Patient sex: M
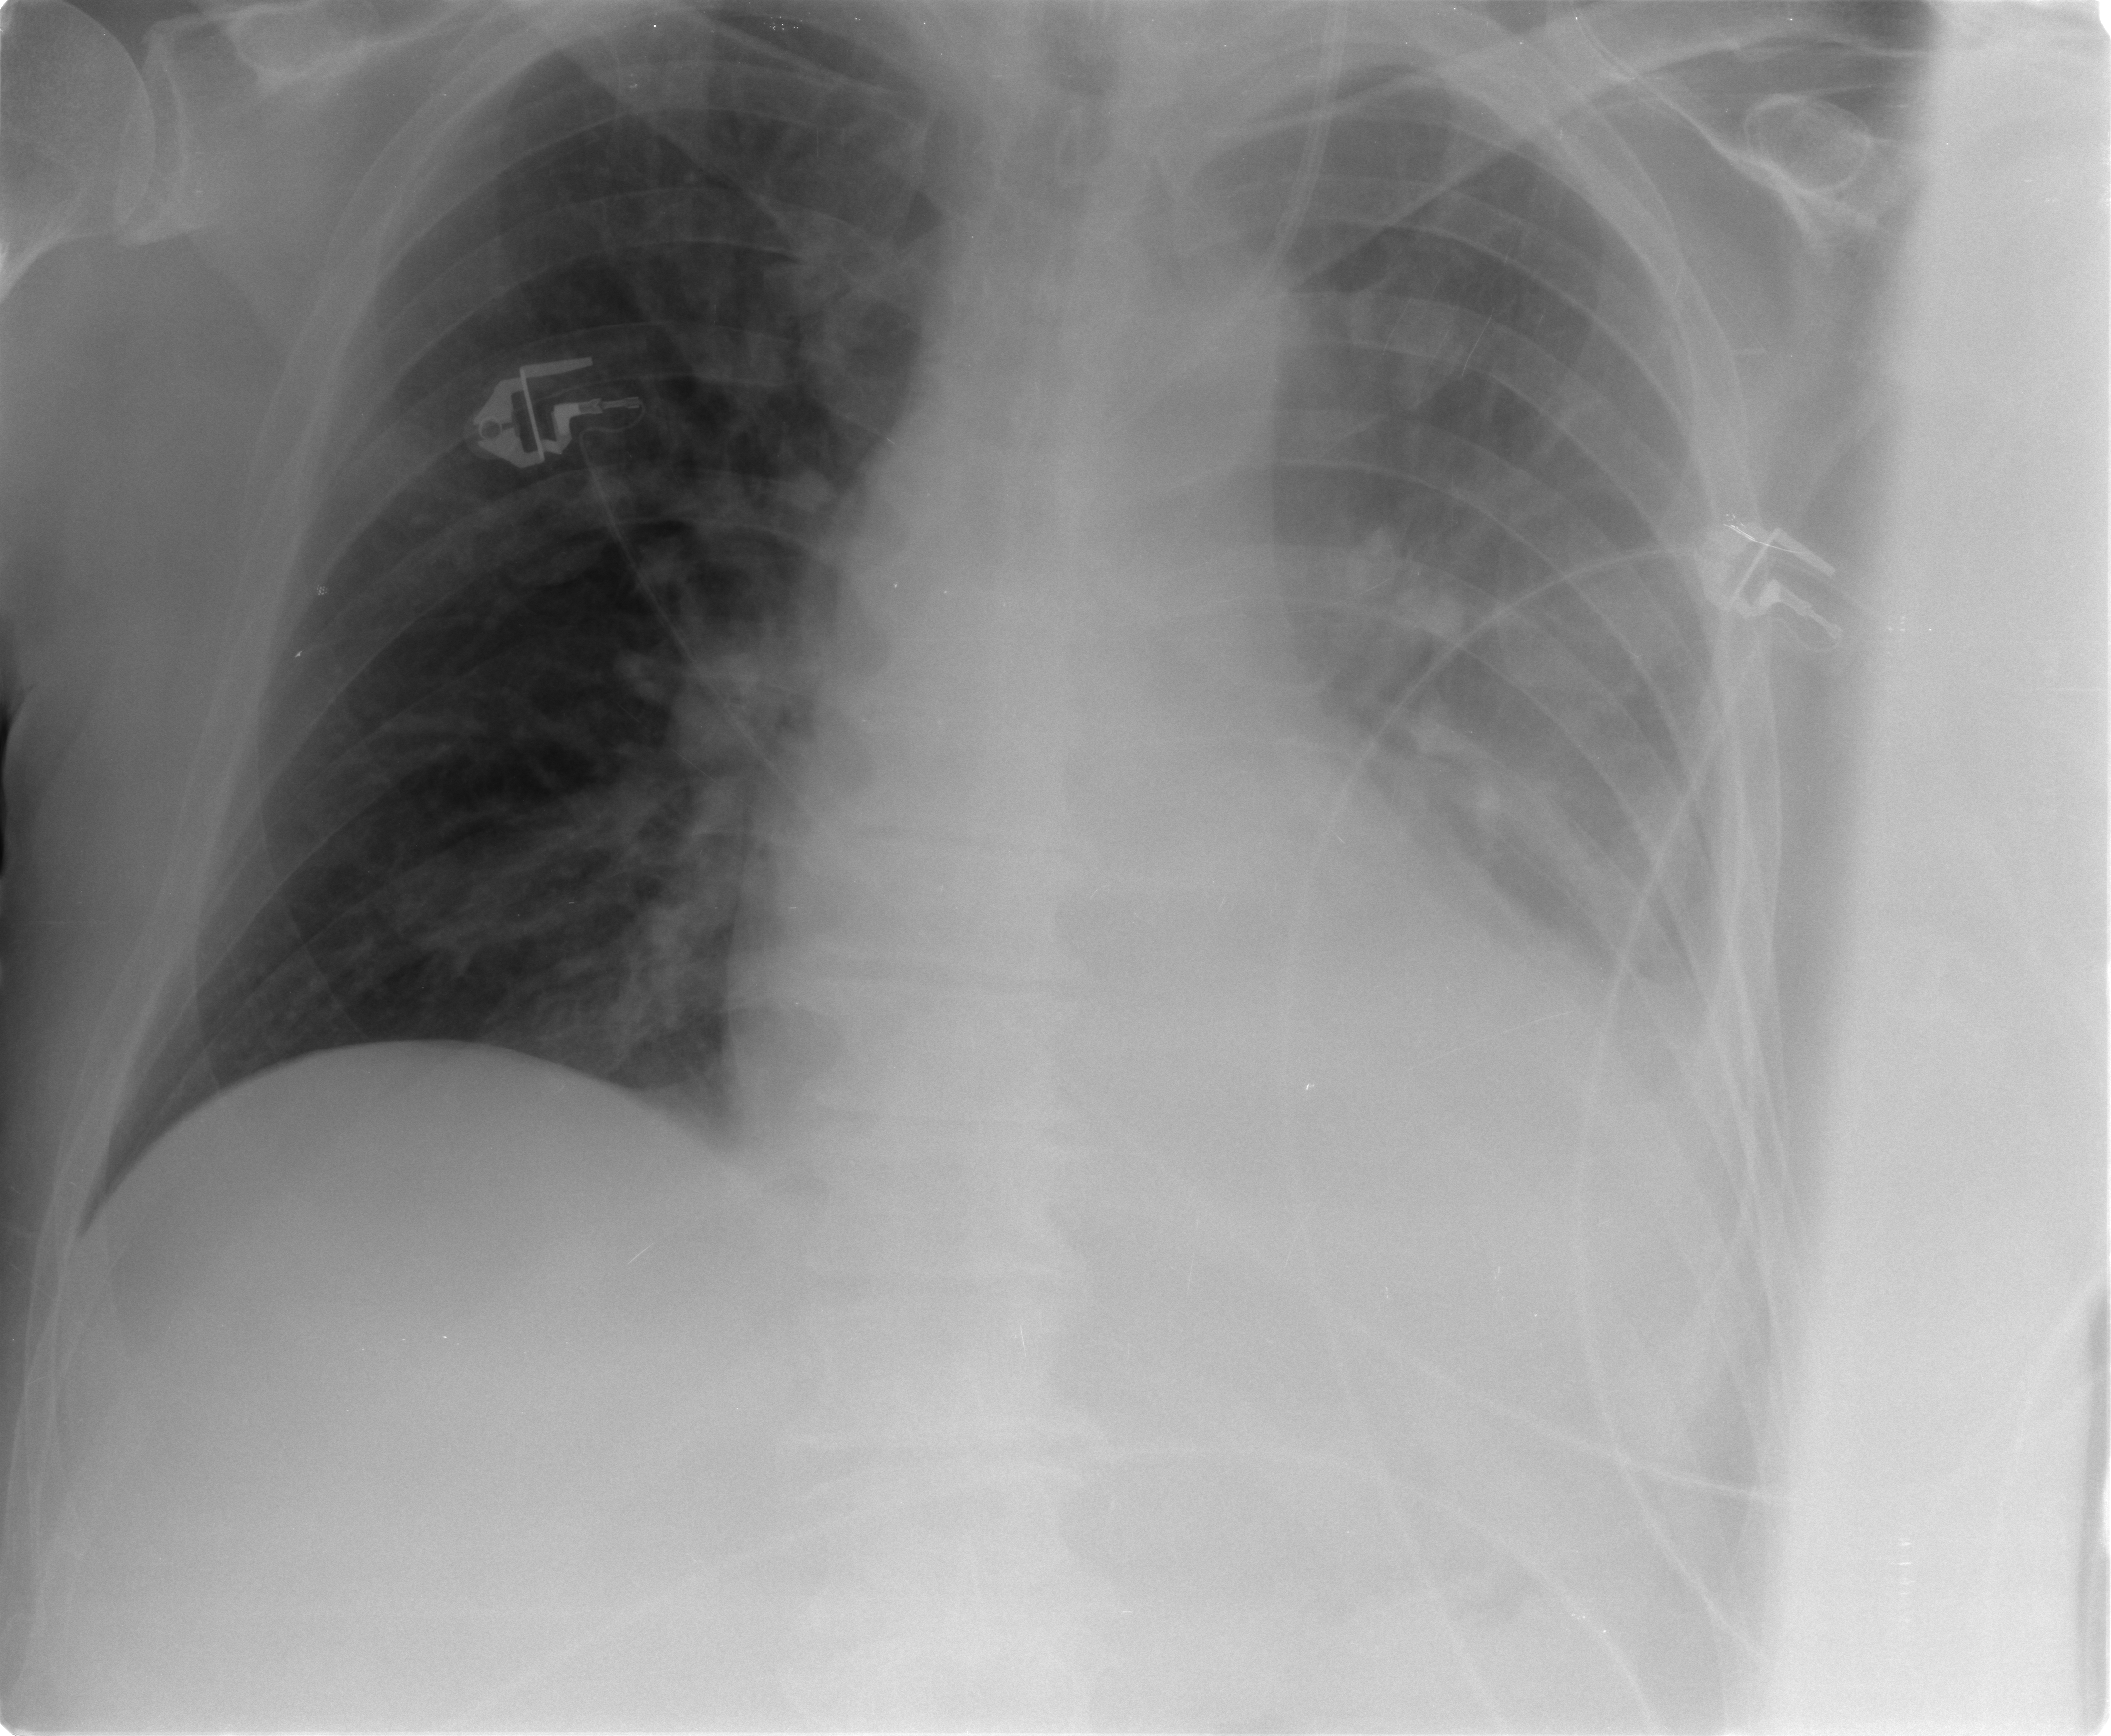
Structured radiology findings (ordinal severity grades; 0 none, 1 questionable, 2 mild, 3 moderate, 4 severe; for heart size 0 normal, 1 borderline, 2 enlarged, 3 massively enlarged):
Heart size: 3
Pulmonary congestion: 1
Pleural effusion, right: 0
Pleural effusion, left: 3
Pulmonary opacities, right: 1
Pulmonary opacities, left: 0
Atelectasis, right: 1
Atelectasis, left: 3